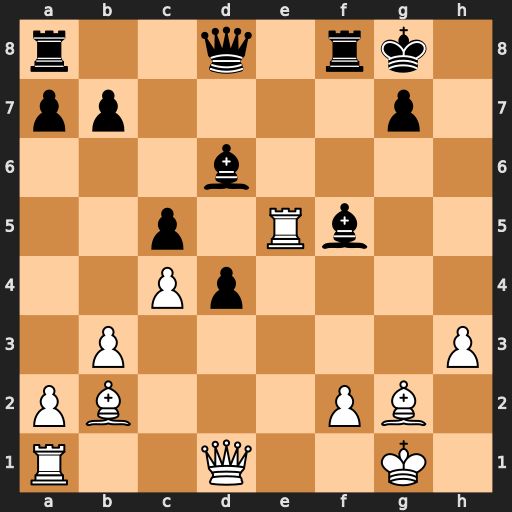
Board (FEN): r2q1rk1/pp4p1/3b4/2p1Rb2/2Pp4/1P5P/PB3PB1/R2Q2K1
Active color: w
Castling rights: -
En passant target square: -
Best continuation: Bd5+ Kh8 Qh5+ Bh7 Be4 g6 Bxg6